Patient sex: M
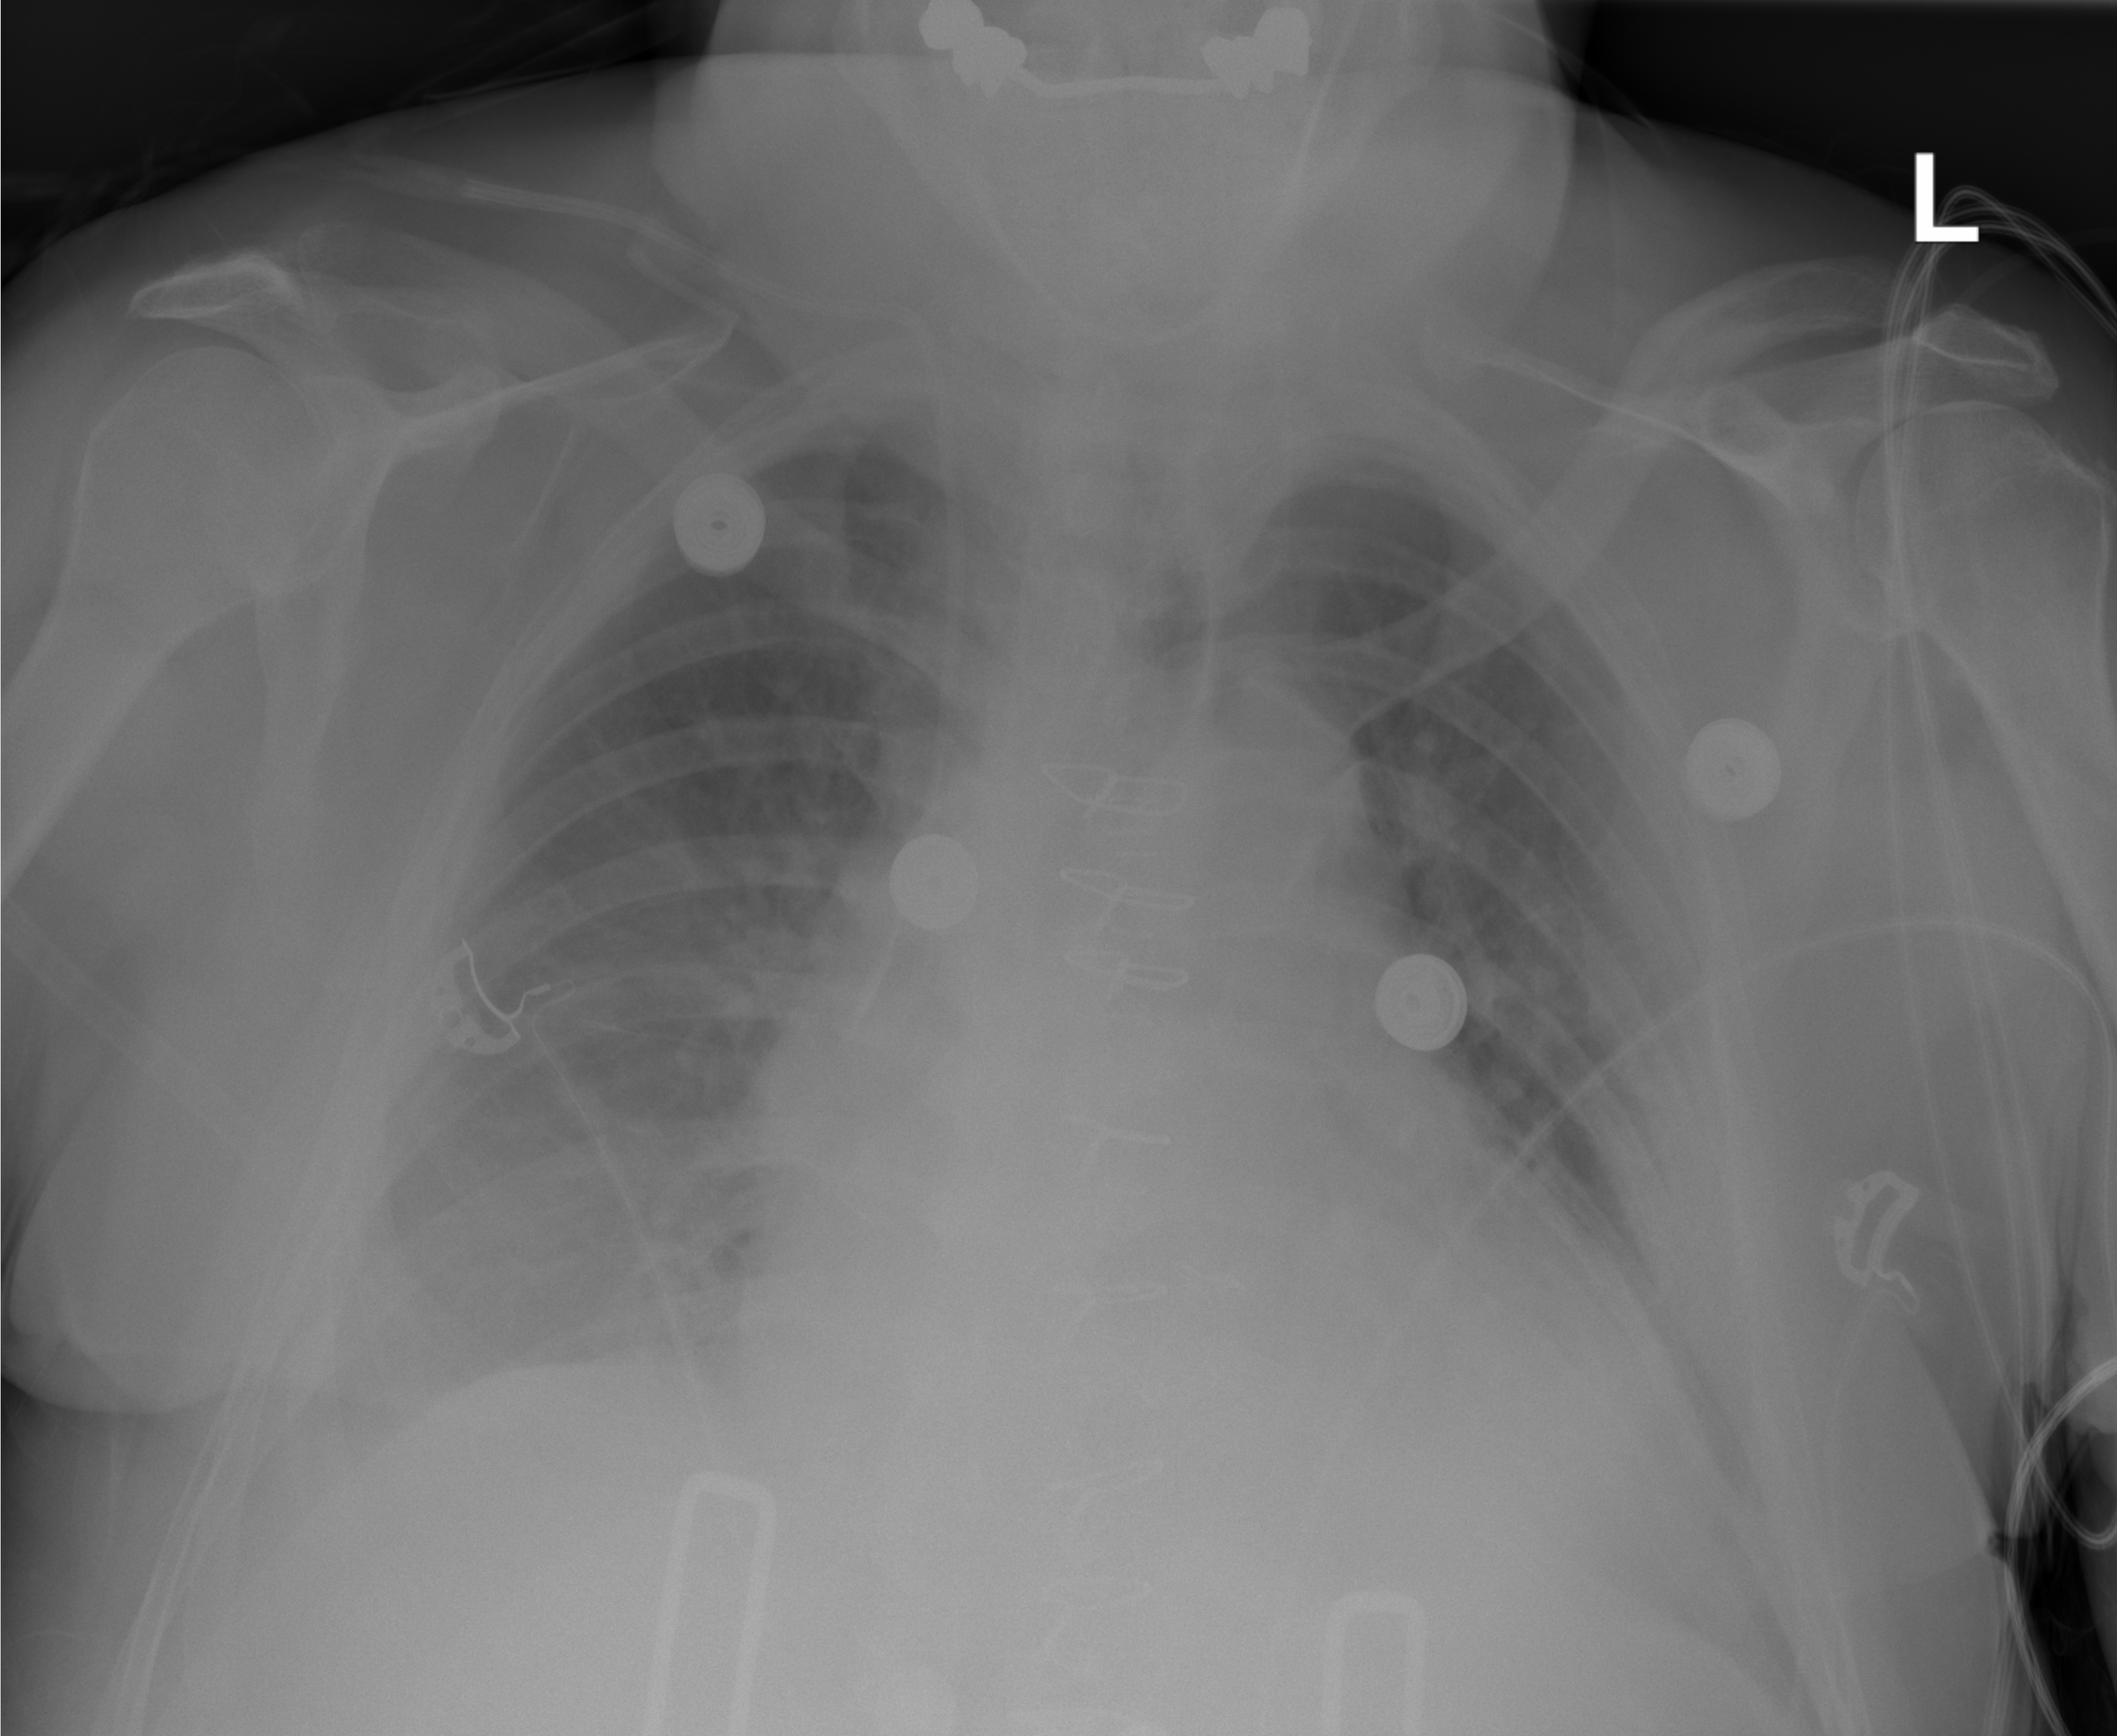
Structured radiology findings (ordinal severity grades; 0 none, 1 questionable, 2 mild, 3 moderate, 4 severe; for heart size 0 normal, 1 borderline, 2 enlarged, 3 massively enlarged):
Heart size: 2
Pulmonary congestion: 2
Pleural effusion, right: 2
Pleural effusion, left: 2
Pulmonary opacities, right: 0
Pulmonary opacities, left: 0
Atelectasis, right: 0
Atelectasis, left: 0